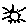
Label: sun